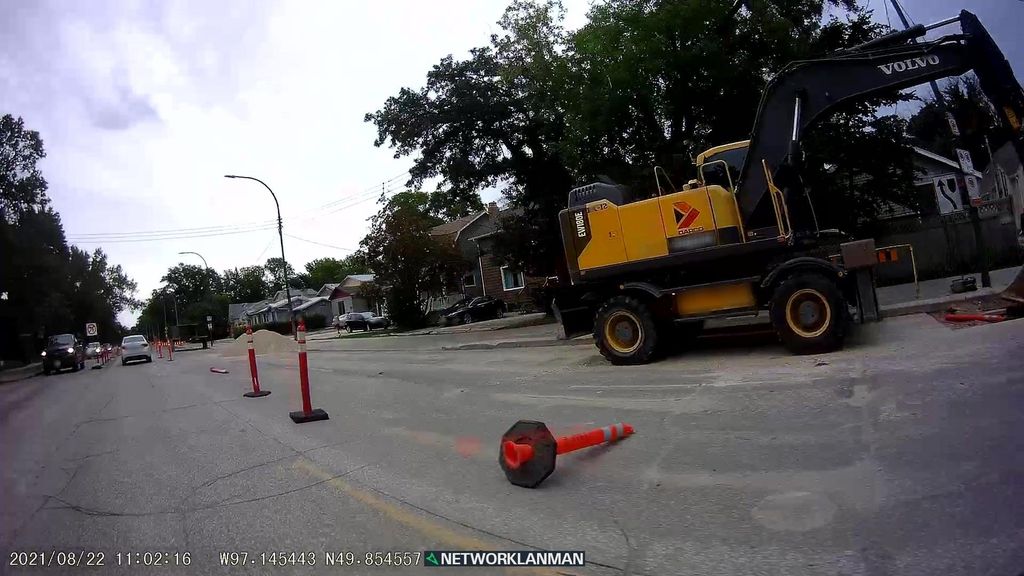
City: winnipeg